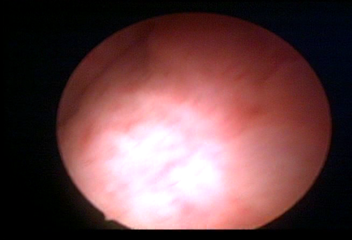
Modality: WLC
Class: Normal mucosa
Bladder cancer association: No